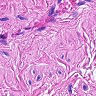
Metastatic tissue present: no